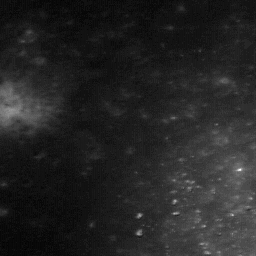
Host type: background_regolith
Lunar coordinates: latitude nan, longitude nan